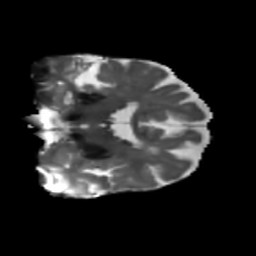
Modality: T2w
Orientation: coronal
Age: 73
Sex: female
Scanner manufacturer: siemens
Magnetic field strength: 3 T
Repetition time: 5.47 s
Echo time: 0.0854 s